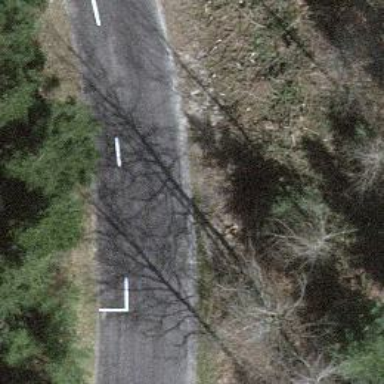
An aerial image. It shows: Unclassified road with asphalt surface.